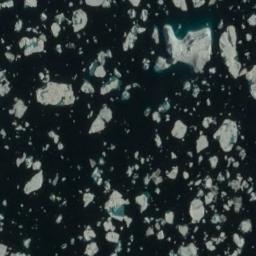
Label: sea_ice